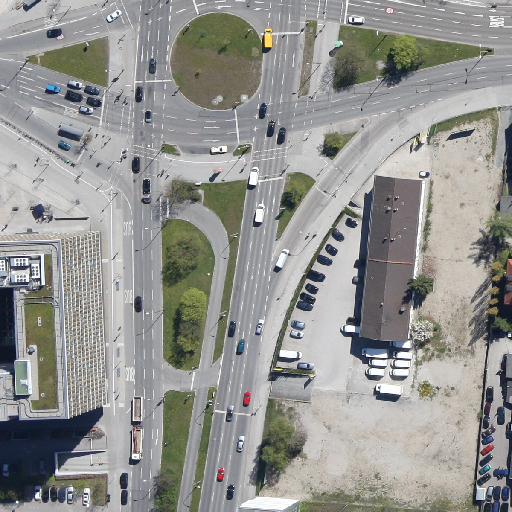
Referring expression: heavy-duty vehicle